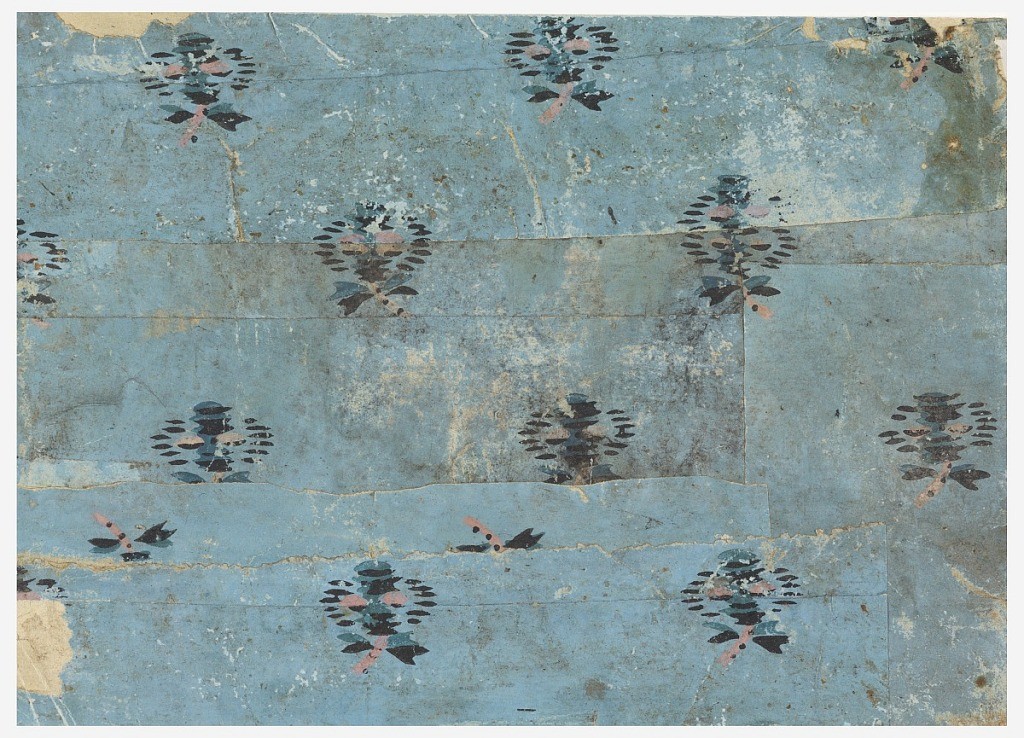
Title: Sidewall
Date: ca. 1785
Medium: Block-printed on handmade paper
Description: Simulated moire silk, decorated with small bunches of flowers in drop repeat. Printed in colors on light blue ground.